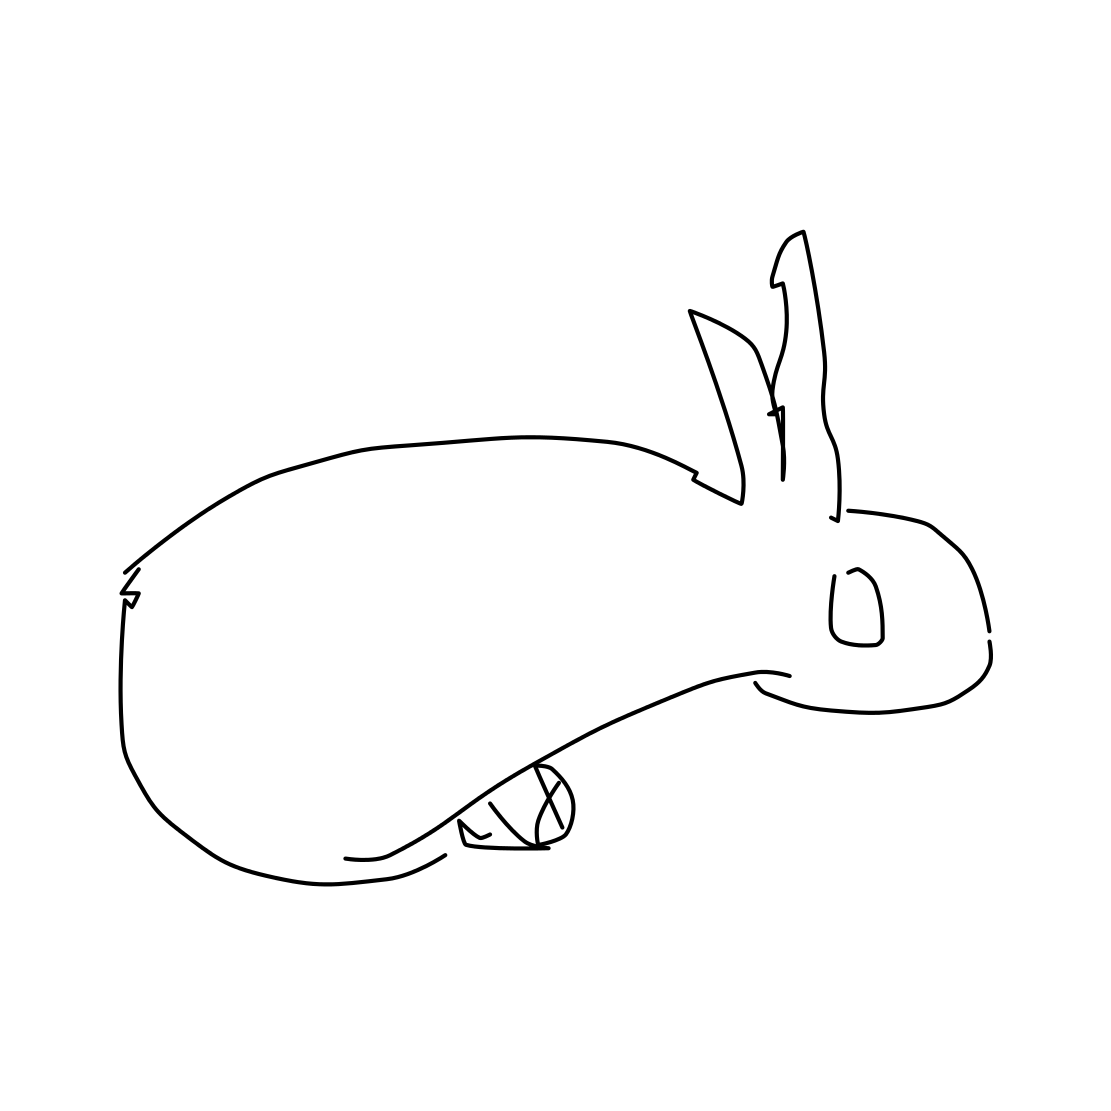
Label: rabbit